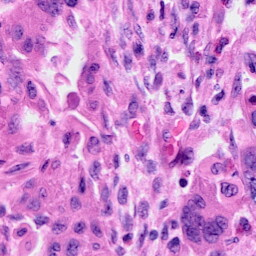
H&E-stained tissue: Cervix